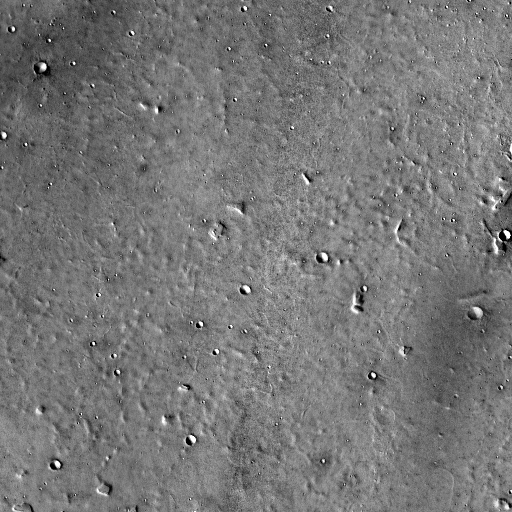
Crater classes present: Background, Other